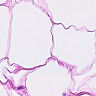
Metastatic tissue present: no